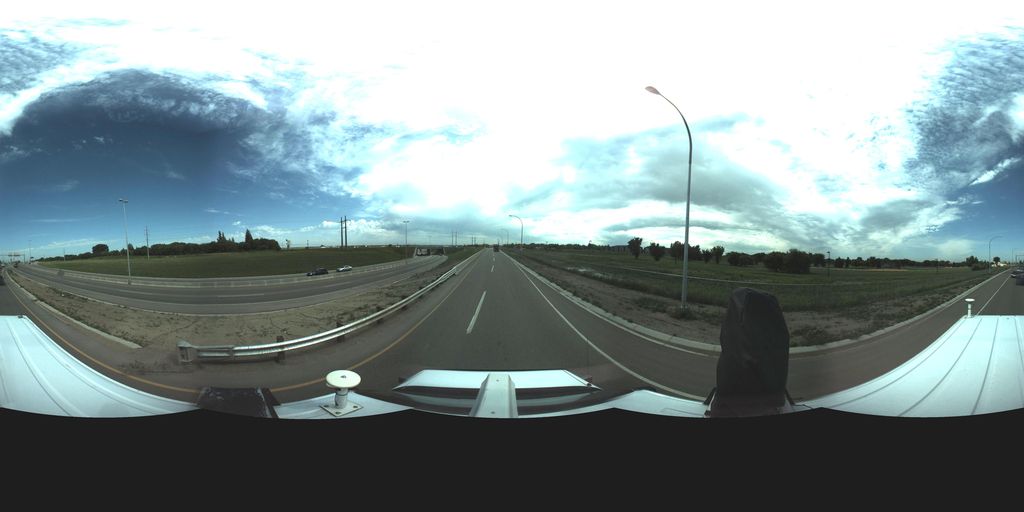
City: saskatoon